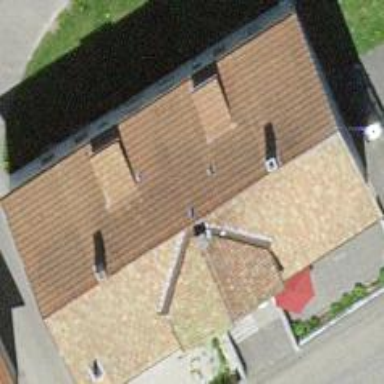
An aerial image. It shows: Gabled terrace building with roof tiles.